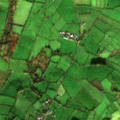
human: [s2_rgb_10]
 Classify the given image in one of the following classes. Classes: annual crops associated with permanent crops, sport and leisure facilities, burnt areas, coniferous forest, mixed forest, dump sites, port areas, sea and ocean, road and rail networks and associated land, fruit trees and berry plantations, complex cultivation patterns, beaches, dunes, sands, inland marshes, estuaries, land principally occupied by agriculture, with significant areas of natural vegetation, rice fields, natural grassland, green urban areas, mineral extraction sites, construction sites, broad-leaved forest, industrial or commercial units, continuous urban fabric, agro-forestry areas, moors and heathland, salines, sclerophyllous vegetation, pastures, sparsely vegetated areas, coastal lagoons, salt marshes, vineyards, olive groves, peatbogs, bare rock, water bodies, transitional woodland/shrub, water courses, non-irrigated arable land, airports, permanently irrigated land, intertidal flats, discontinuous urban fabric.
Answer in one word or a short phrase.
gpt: pastures, transitional woodland/shrub